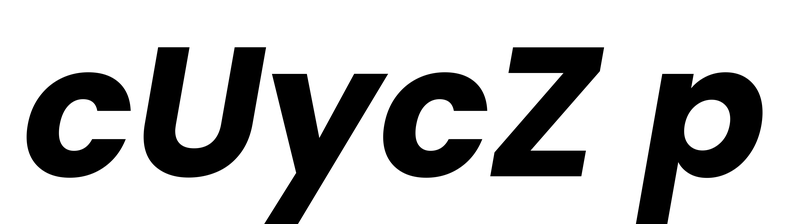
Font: Poppins-BoldItalic